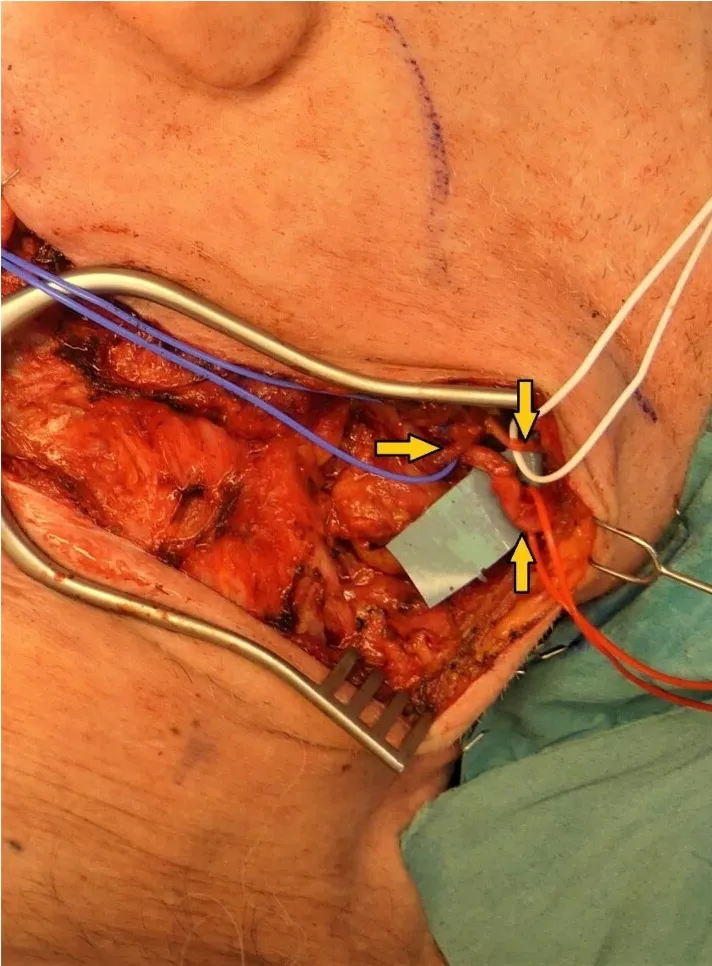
Defect coverage using a free myocutaneous latissimus dorsi flap with anastomosis to the right facial artery (intraoperatively). marked with arrows: facial artery and vein (red and blue rubber loops) and marginal mandibular branch of the facial nerve (white rubber loop).
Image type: medical_photograph (other_medical_photograph)